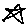
Label: star